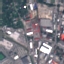
Land use / land cover class: Industrial